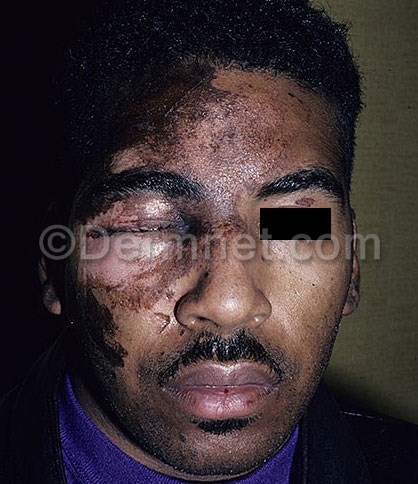
Disease: Eczema Photos